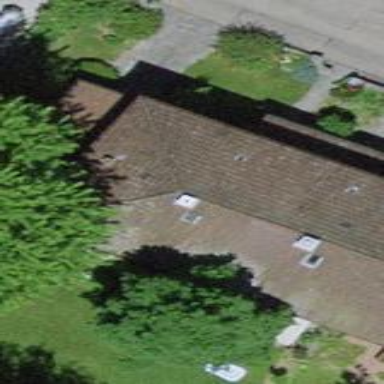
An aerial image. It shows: Residential building with hipped roof.